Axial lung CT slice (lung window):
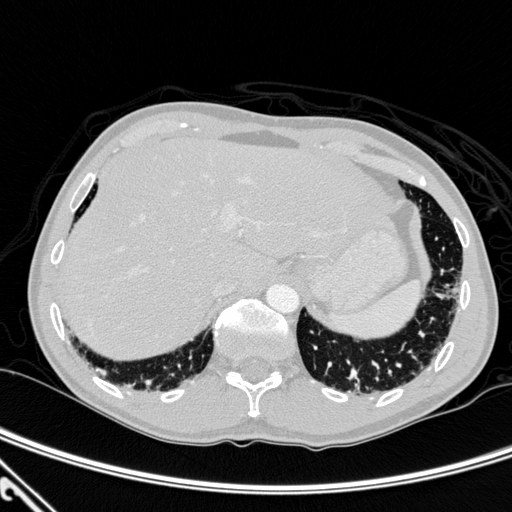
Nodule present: no